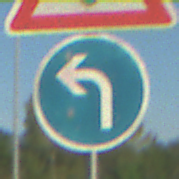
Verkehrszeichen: VorgeschriebeneFahrtrichtungLinks
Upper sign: Lichtzeichenanlage
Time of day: MorningAfternoon
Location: Outdoor (Suburban)
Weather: PartlyCloudy
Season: NotSpecified
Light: Natural